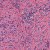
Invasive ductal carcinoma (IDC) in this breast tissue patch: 1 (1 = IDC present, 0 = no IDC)